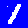
Digit: 1